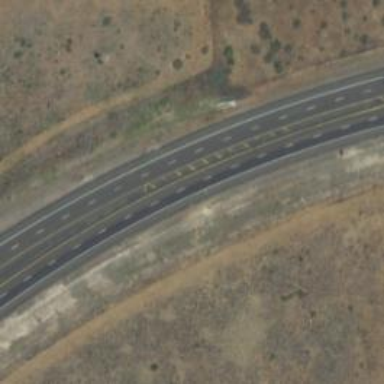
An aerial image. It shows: This image shows trunk highway that functions as expressway.